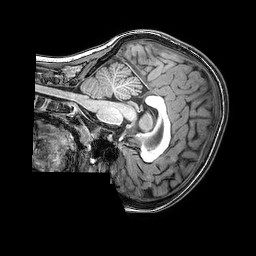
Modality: T1w
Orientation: sagittal
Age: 6
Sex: male
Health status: healthy